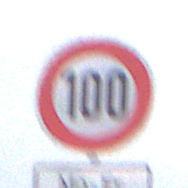
Verkehrszeichen: Geschwindigkeit100
Zusatzzeichen unten: ZeitangabenMitBeschraenkungAufWochentage2
Umgebung: Outdoor, Nature
Tageszeit: Midday
Wetter: PartlyCloudy
Licht: Natural
Jahreszeit: NotSpecified
Kontrast: LowContrast